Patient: sex M, age 64
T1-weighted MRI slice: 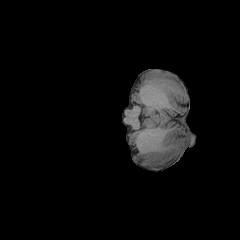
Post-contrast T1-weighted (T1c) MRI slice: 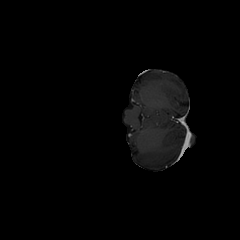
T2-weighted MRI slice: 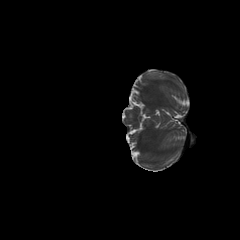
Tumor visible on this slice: no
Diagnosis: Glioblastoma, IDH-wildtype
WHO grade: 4